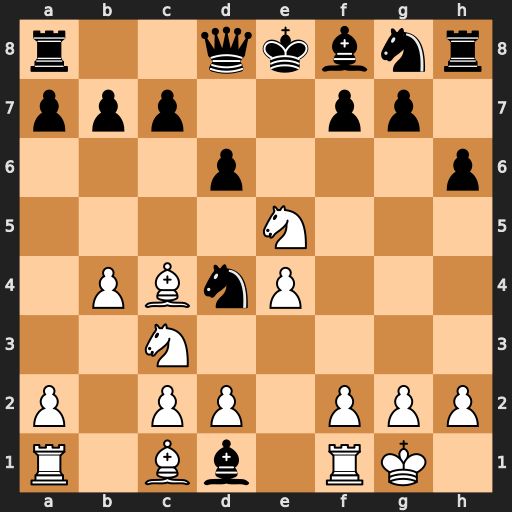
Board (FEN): r2qkbnr/ppp2pp1/3p3p/4N3/1PBnP3/2N5/P1PP1PPP/R1Bb1RK1
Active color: w
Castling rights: kq
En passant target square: -
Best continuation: Bxf7+ Ke7 Nd5#